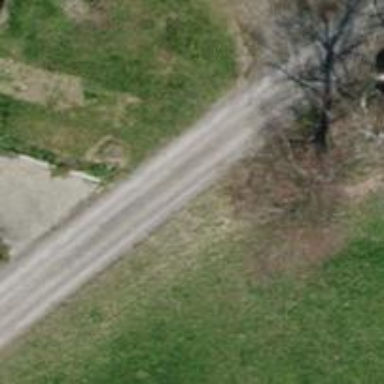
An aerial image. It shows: Residential road with pebblestone surface.